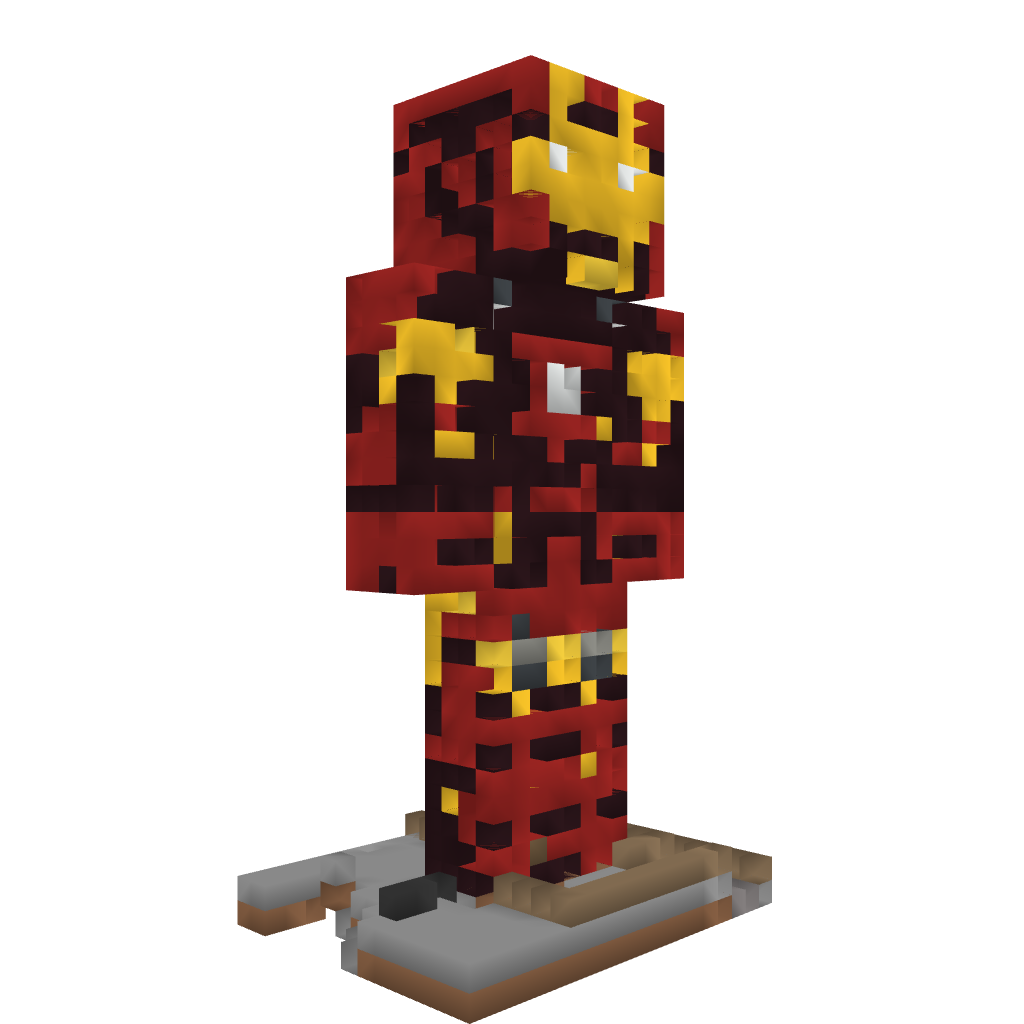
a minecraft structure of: Ironman Statue